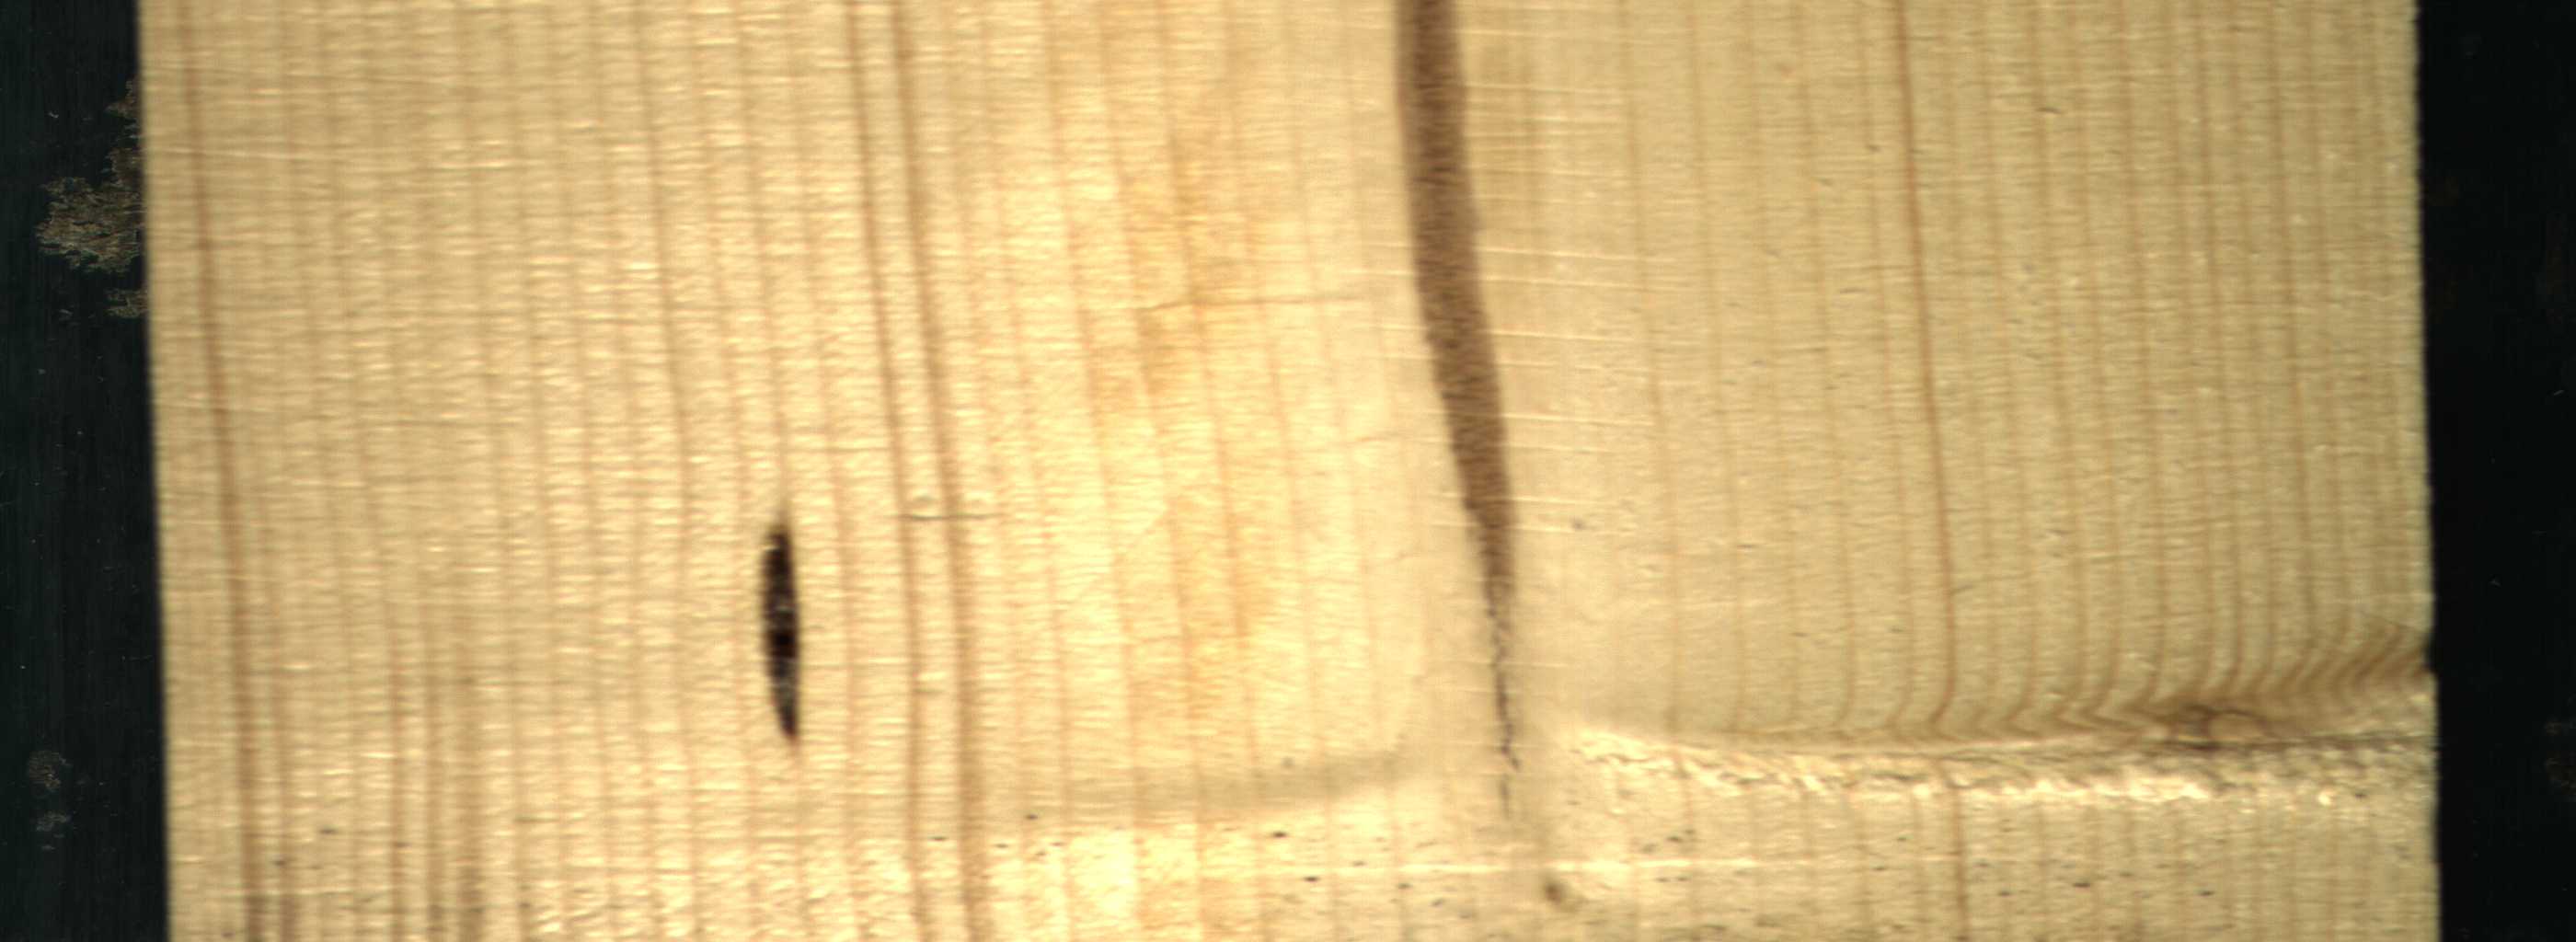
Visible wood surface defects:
Marrow
resin
Quartzity
Quartzity
Crack